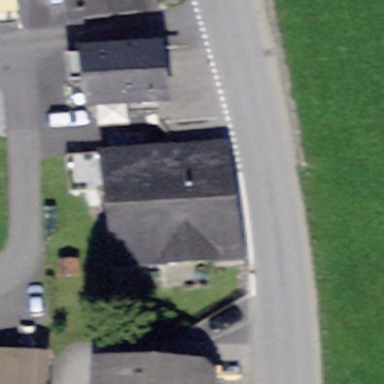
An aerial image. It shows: Residential building.